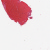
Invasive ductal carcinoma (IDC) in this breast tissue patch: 0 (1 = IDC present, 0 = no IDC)